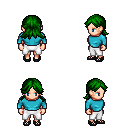
a pixel art fantasy rpg character, female body template, human, light skin, teal long-sleeve shirt, white pants, green loose hair, ghillies, four views (front, back, left, right), 2x2 character sprite sheet, small pixel art, hard edges, no anti-aliasing